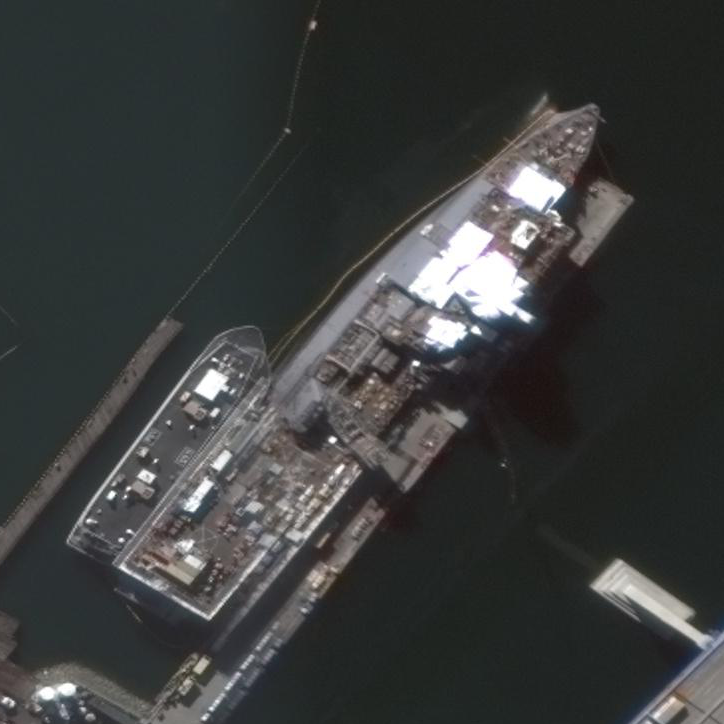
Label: combat